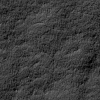
Atmospheric dust classification: not_dusty